You are looking at the short-time Fourier spectrogram of a bearing's acceleration signal. Diagnose the bearing from this image, choosing from: normal, inner_race, outer_race, ball.
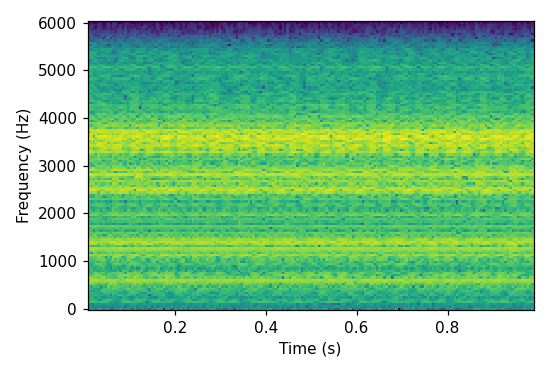
Answer: inner_race